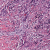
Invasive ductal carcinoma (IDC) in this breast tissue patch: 1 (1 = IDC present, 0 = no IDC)